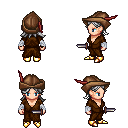
a pixel art fantasy rpg character, female body template, human, light skin, brown robe, gold greaves, white loose hair, leather cap, white cloth bandages, gold boots, dagger, four views (front, back, left, right), 2x2 character sprite sheet, small pixel art, hard edges, no anti-aliasing